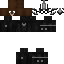
A male skeleton skin with dark skin, wearing brown long hair dressed in a black armor chest and black pants, featuring a closed mouth.